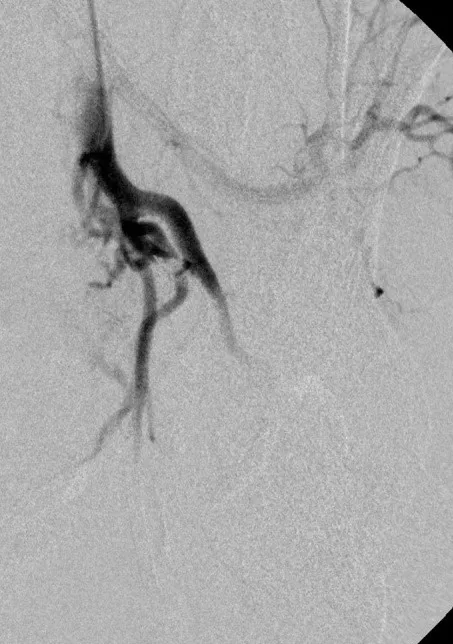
This was followed by embolization of the blush with 300 micron PVA particles.
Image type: radiology (ct)